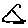
Label: car